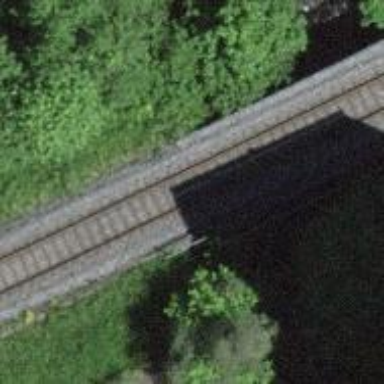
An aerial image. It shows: Single railway track with electrified contact line.